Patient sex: M
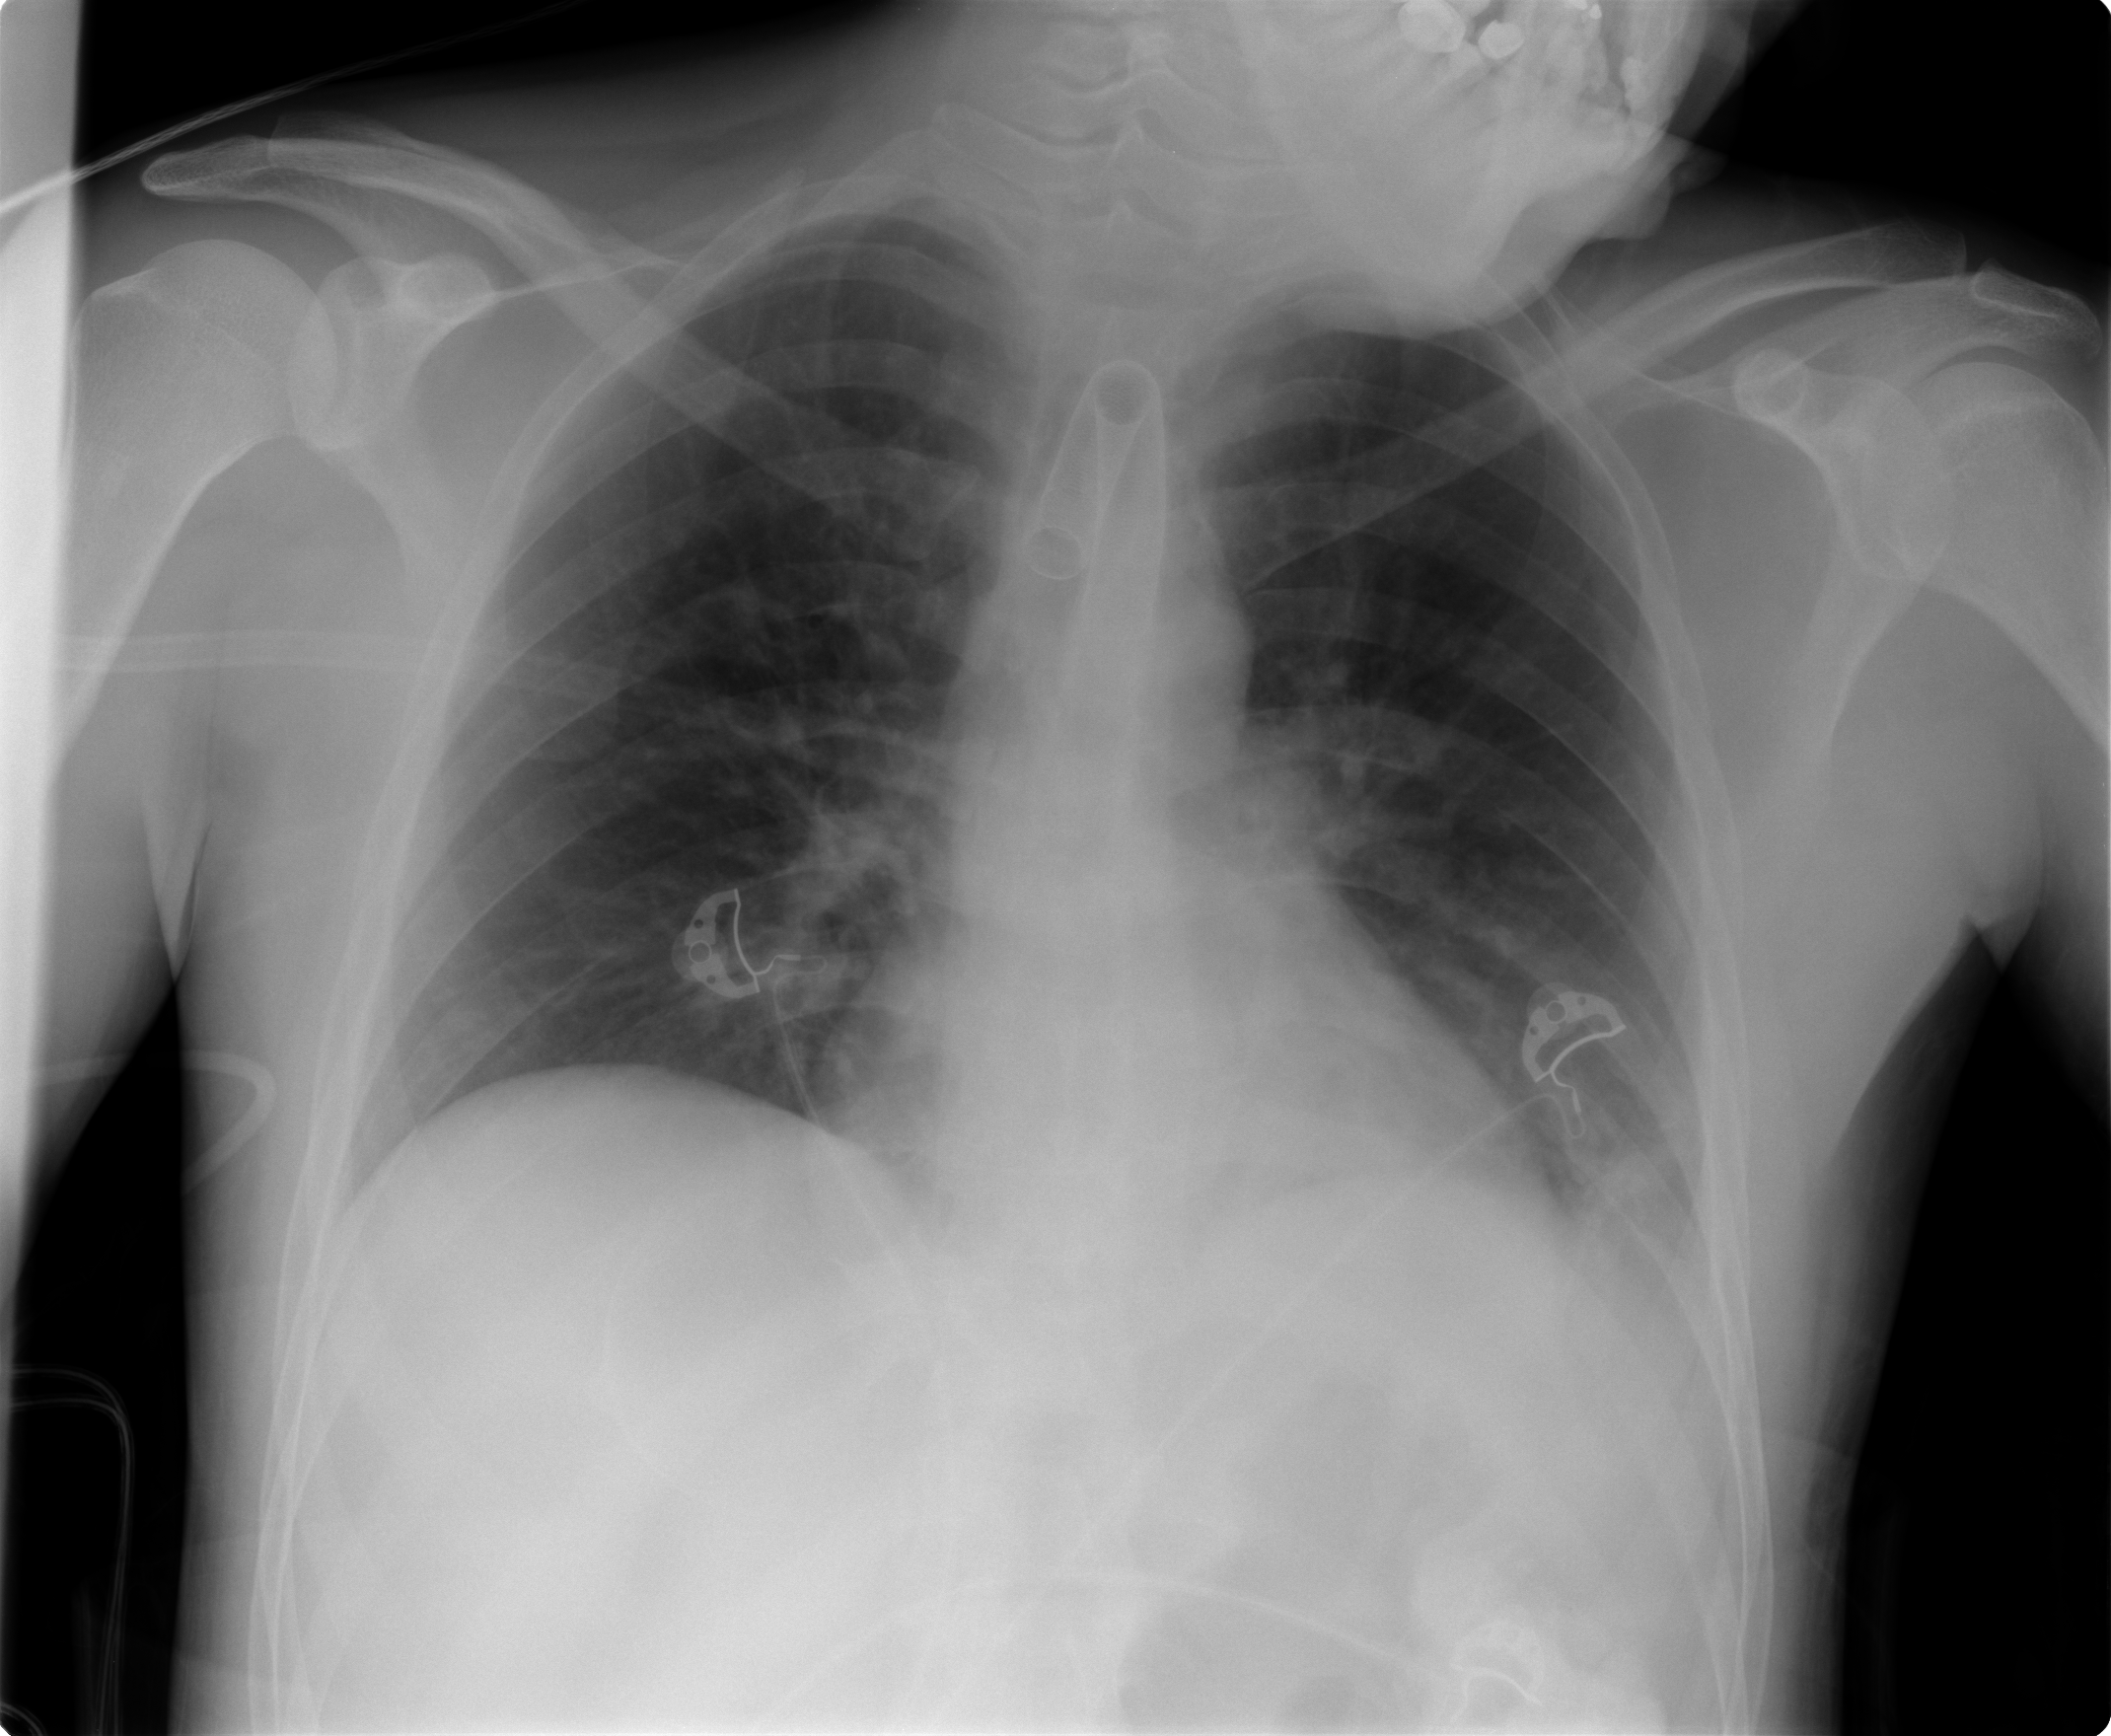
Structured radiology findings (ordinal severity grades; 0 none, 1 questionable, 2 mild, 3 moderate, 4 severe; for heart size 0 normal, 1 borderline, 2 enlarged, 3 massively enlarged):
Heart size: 0
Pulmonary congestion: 2
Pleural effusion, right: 0
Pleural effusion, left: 1
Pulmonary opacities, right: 0
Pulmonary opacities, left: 0
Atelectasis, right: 1
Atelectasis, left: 2